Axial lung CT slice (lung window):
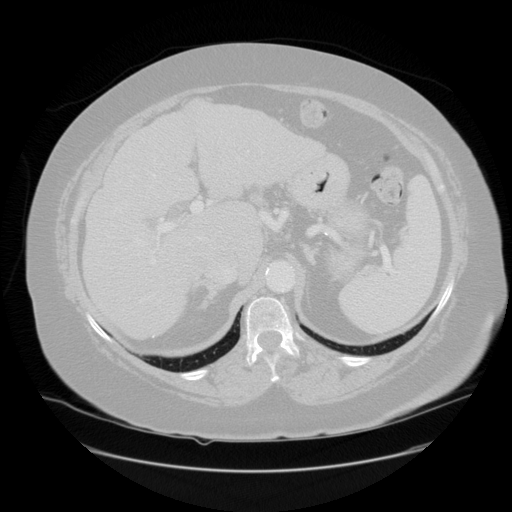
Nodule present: no